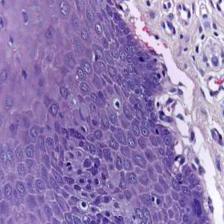
Diagnosis: Normal